Question: I use cmd Windows, chcp 65001, this is my code:
'''
print u'D D' + '
'
'''
Result:
'''
(a character cmd can't display) (character what i want)
Traceback (most recent call last):
File "b.py", line 26, in <module>
print u'D D'
IOError: [Errno 2] No such file or directory
'''
But, when i use this code:
'''
print u' D D' + '
'
'''
Result:
'''
(a space)(charecter what i want) (character what i want)
Traceback (most recent call last):
File "b.py", line 26, in <module>
print u' D D' + '
'
IOError: [Errno 2] No such file or directory
'''
My screen:

And my question is:
- Why python 2.7 need a space when print unicode character?- How to fix IOError: [Errno 2]
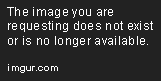
Answer: ## Short answer
On Windows you can't print arbitrary strings using 'print'.
There are some workarounds, as shown here: <URL>
example:
'''
#! python2
import sys
enc = sys.stdout.encoding
def outputUnicode(t):
bytes = t.encode(enc, 'replace')
sys.stdout.write(bytes)
outputUnicode(u'The letter D
')
'''
## Long answer
You can change the code page of the console using 'chcp' to a code page which contains the characters you want to print. In your case for instance, run 'chcp 852'.
These are the results on my box if I print following strings. I'm using code page 850, which is the default for English systems:
'''
u""Hello"" # ""Hello""
u"D" # "D"
u"Ni Hao " # "Ni Hao "
u"a-b-c" # "a-b-c"
'''
The first command will work, since all characters are in code page 850. The next 3 will fail.
'UnicodeEncodeError: 'charmap' codec can't encode character u'D' in position 0: character maps to <undefined>'
Change the code page to 852 and the second command will work.
There is an UTF-8 code page (65001) but it doesn't work with python 2.7.
In python 3.4 the results are the same. If you change the code page to 65001 you'll get slightly less broken behaviour.
'\Python34\python.exe -c "print(u'a-b-c')" a-b-c c C:\>'
The two extra characters (c) are a consequence of non-standard behaviour in the C standard library on Windows. They're a repeat of the last 2 bytes in the UTF-8 encoding of the string.